Chest X-ray. View position: AP
Patient age: 57
Patient sex: M
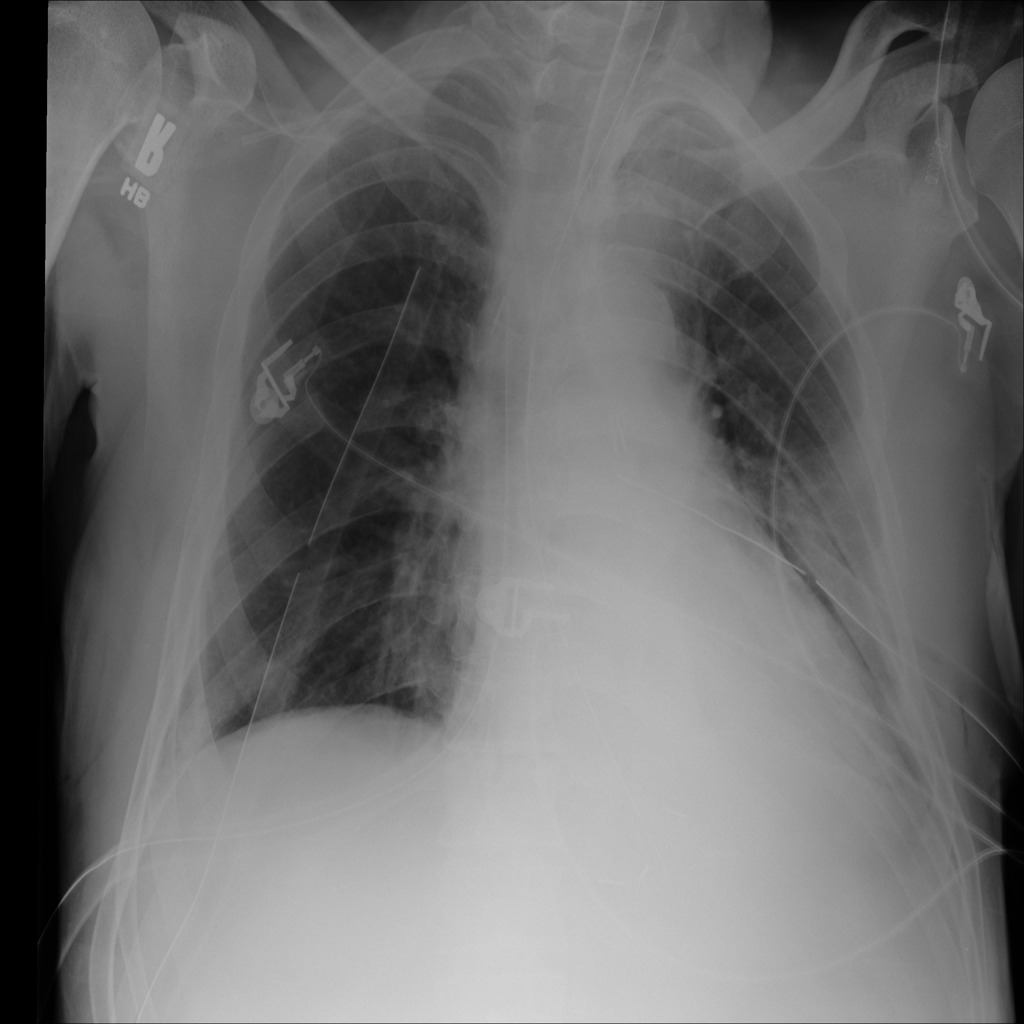
Finding: Pneumothorax